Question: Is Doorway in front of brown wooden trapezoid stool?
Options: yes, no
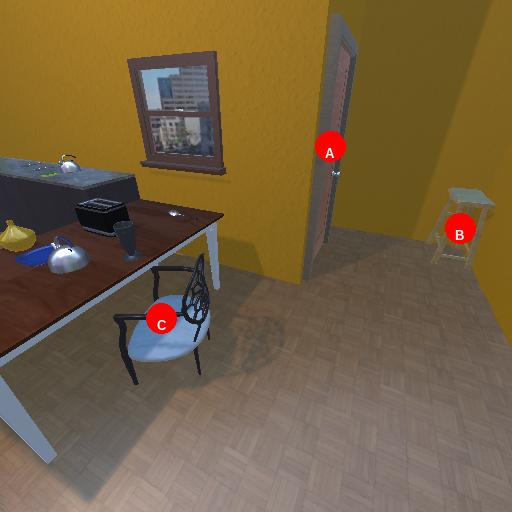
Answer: yes